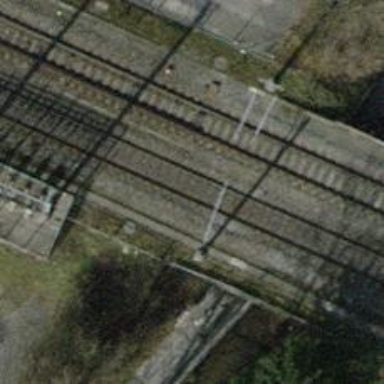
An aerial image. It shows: Single-track electrified railway with contact line.